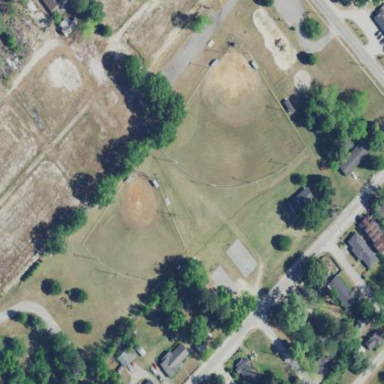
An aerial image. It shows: Baseball pitch for leisure and sports activities.